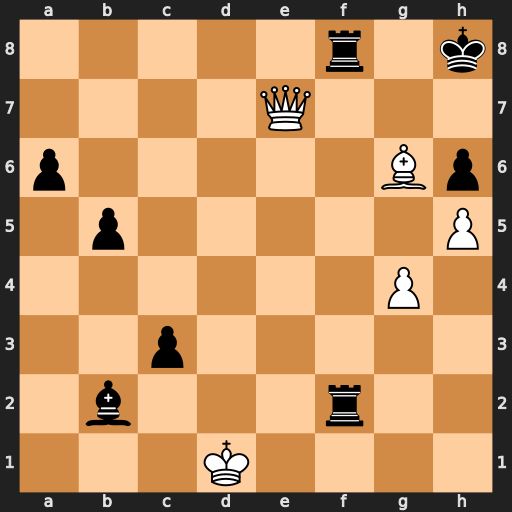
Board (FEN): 5r1k/4Q3/p5Bp/1p5P/6P1/2p5/1b3r2/3K4
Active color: w
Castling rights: -
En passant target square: -
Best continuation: Qh7#